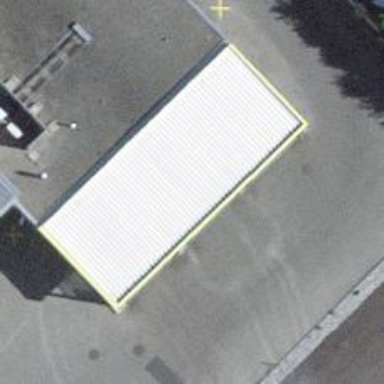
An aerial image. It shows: Car wash facility.